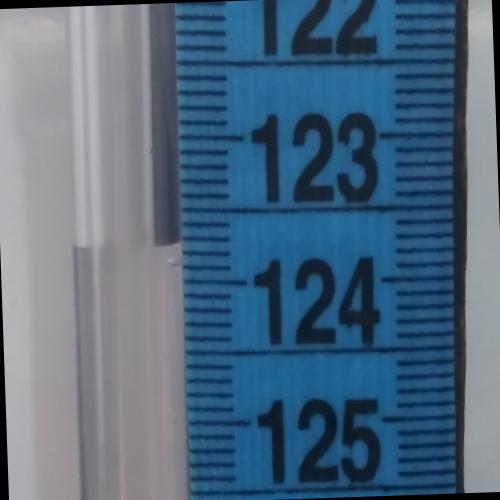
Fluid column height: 123.7 cm